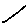
Label: line